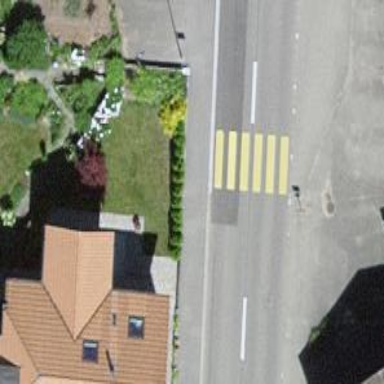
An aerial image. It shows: Marked road crossing.